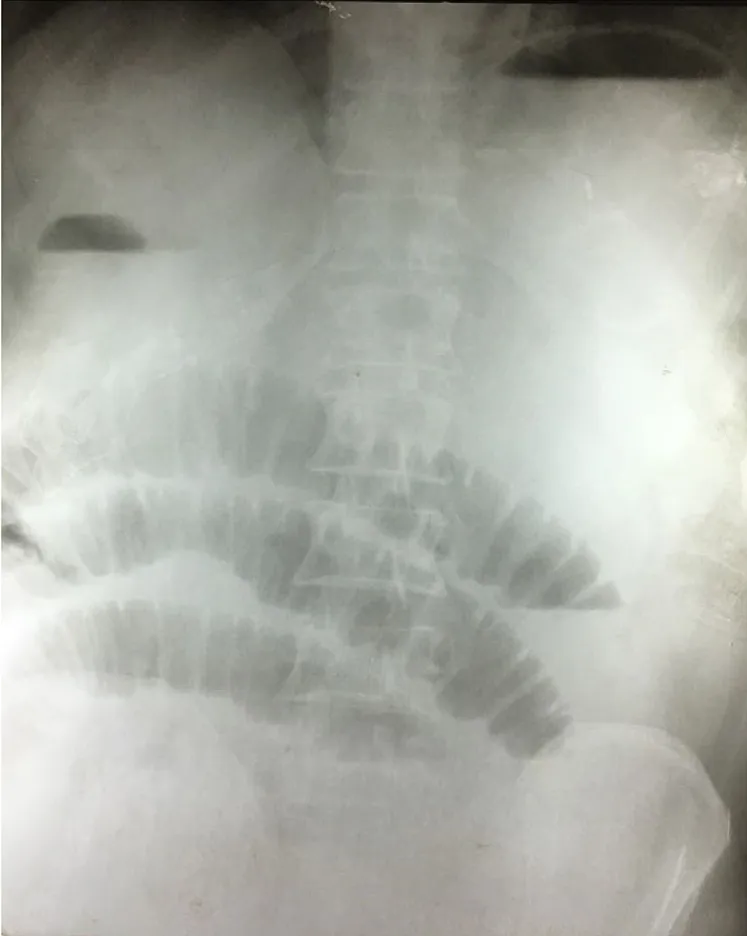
Erect abdominal X ray showing air-fluid levels and dilated bowel loops.
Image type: radiology (x_ray)